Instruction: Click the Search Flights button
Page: home
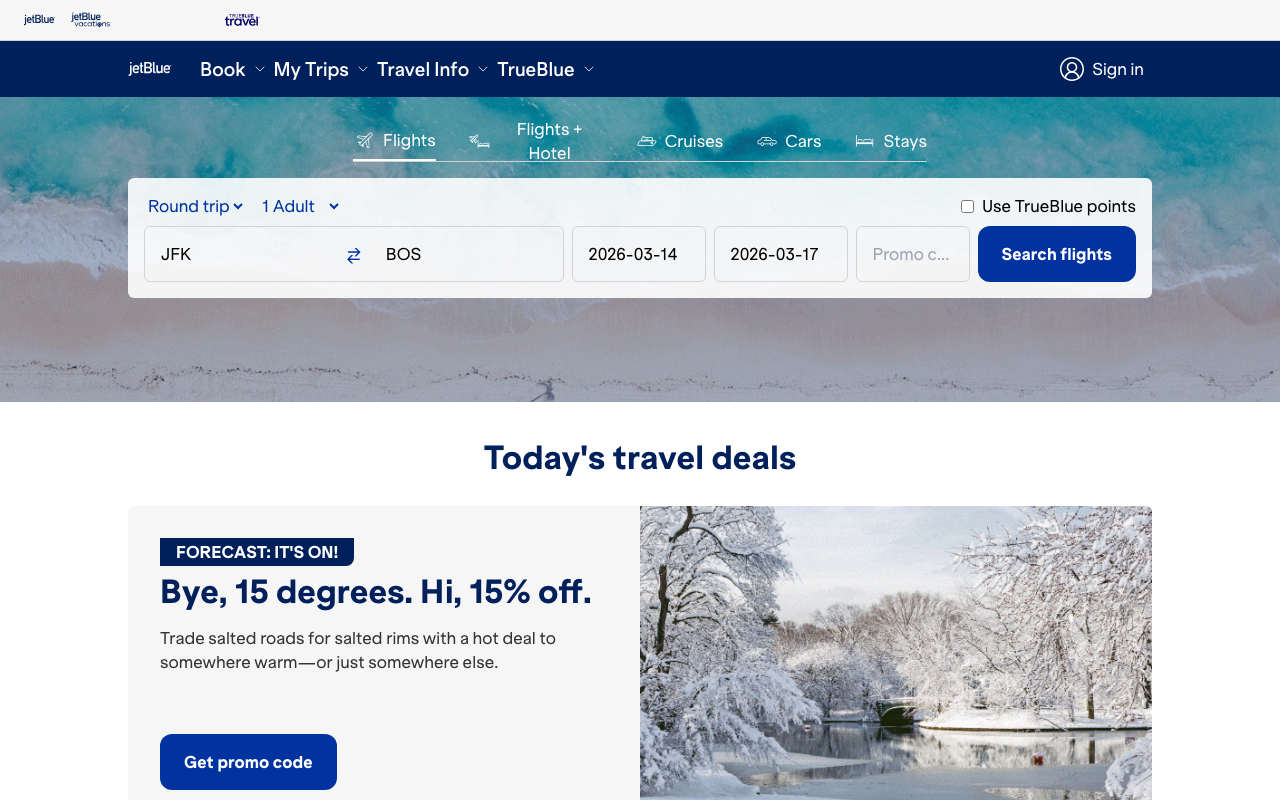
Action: click